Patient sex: F
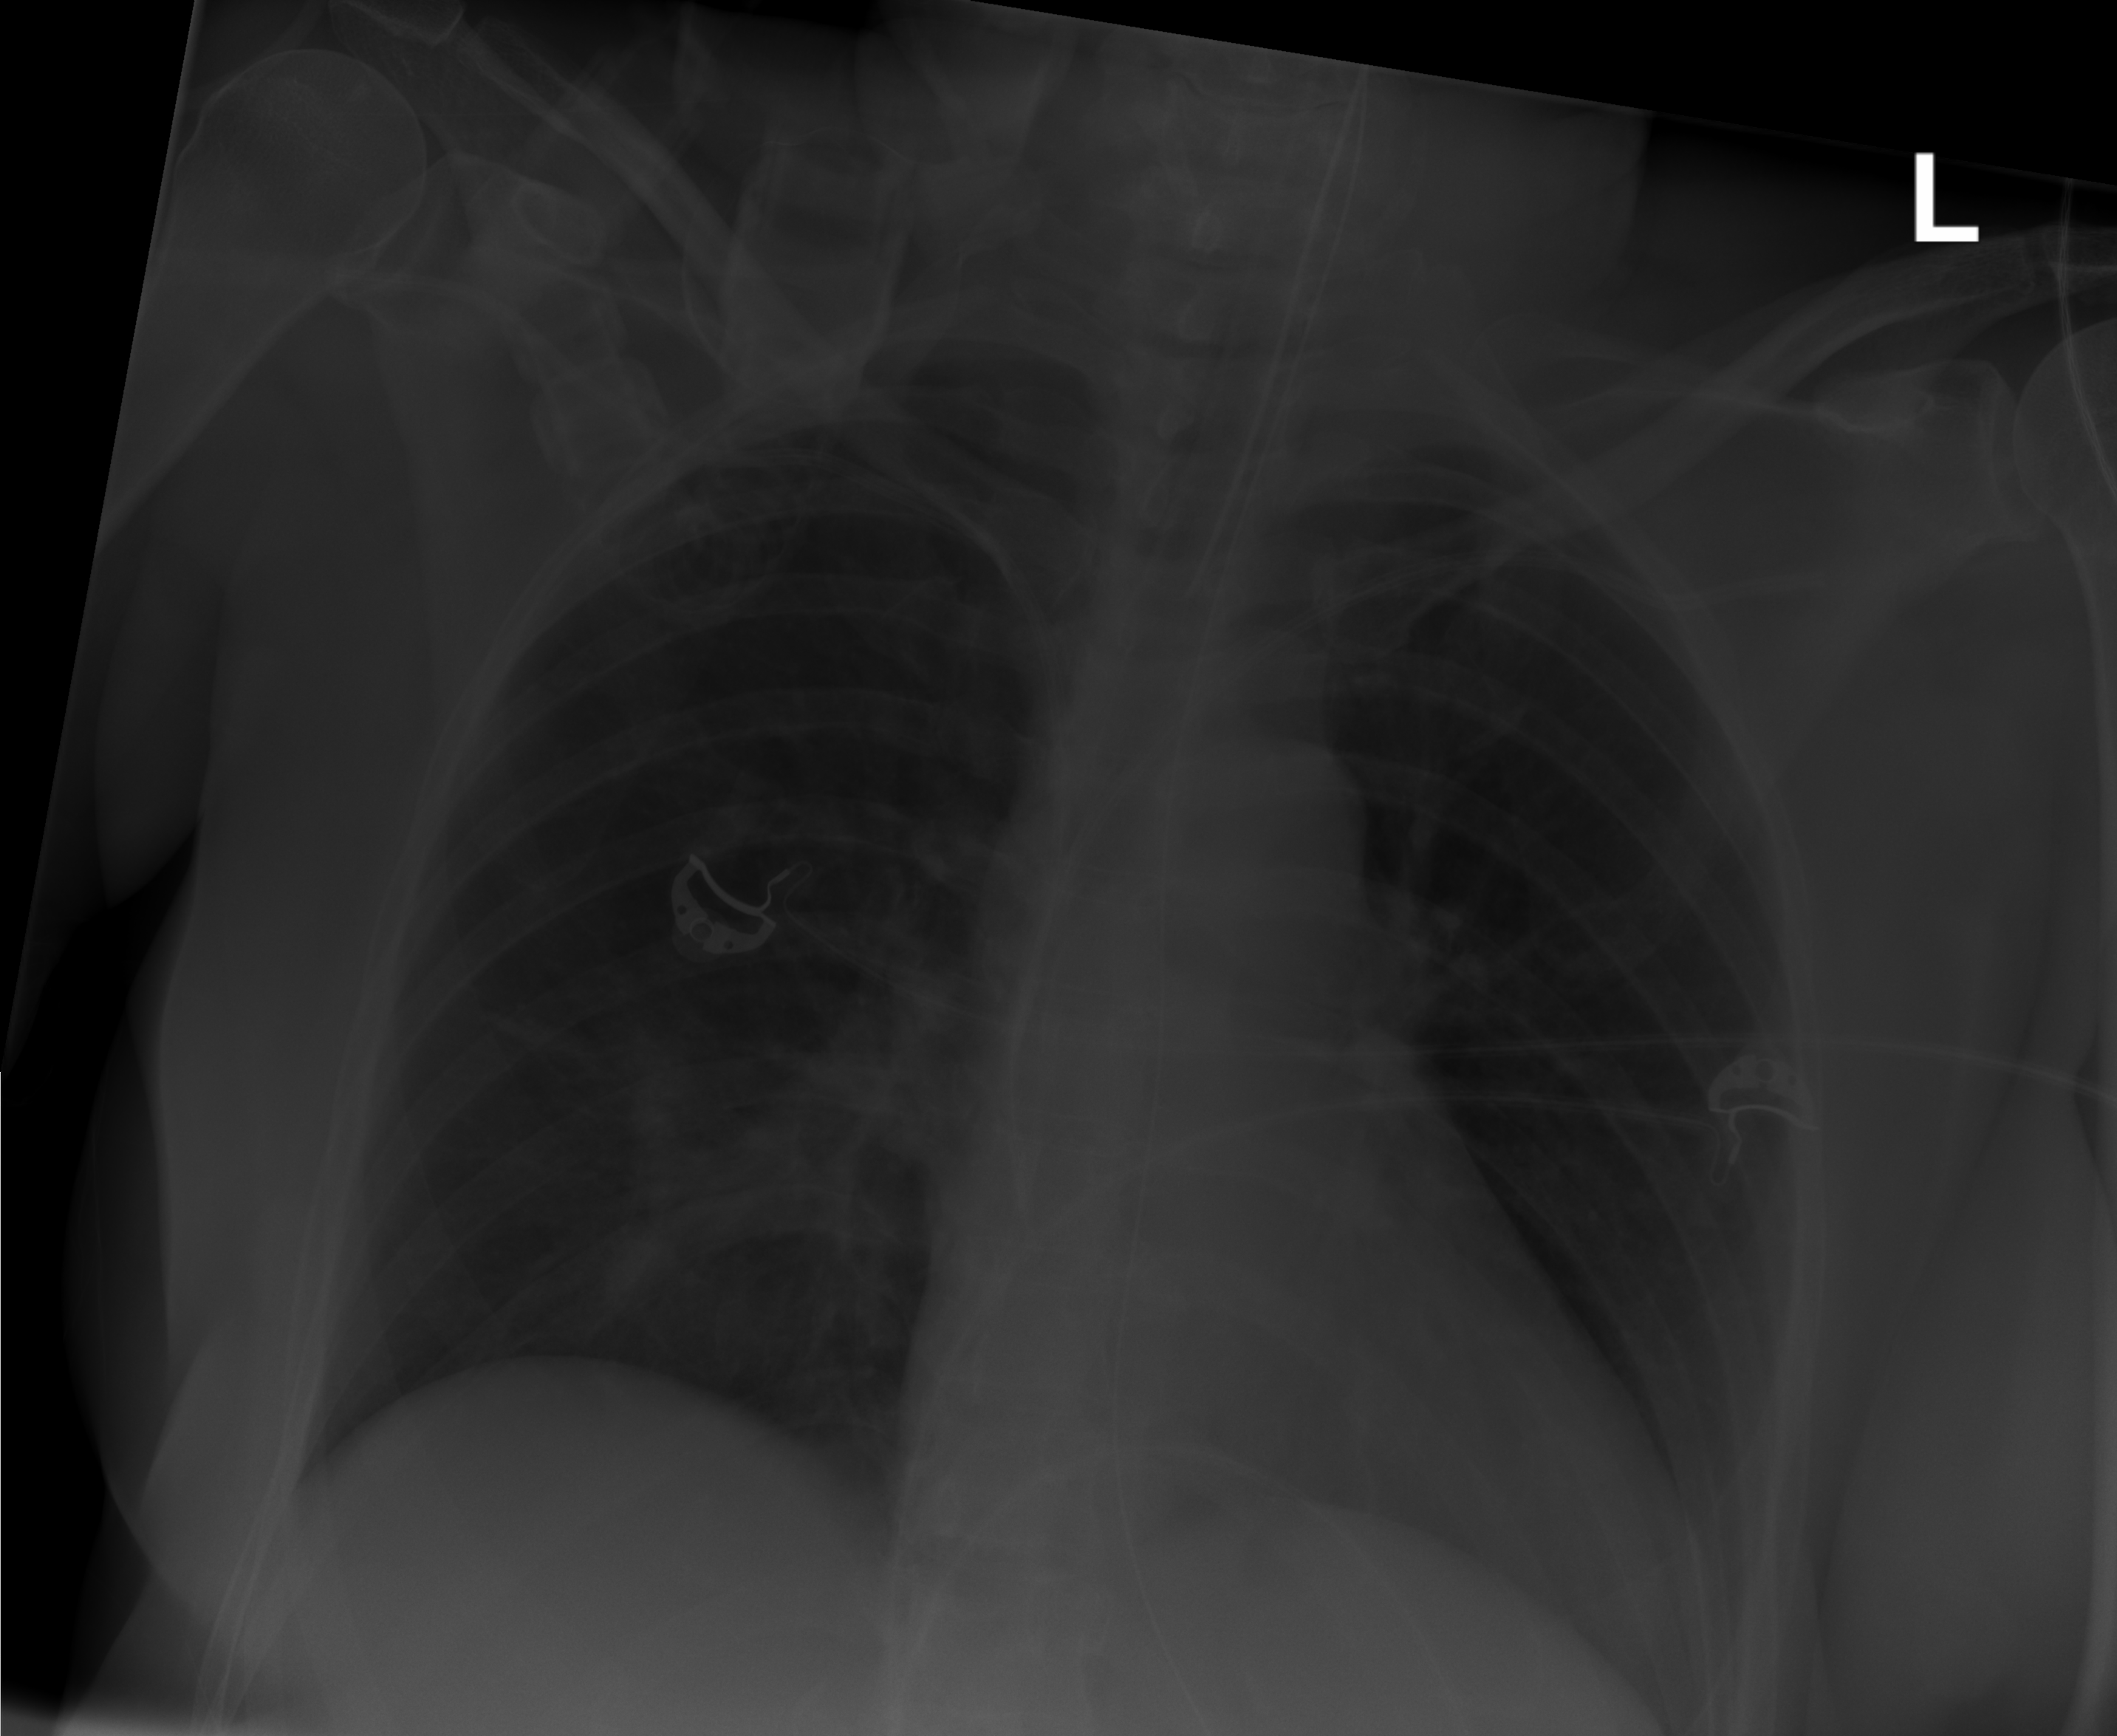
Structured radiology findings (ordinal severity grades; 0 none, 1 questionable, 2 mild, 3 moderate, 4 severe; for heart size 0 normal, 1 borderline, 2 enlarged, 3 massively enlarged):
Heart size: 0
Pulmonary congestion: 0
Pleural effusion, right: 0
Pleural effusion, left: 1
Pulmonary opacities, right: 0
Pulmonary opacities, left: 0
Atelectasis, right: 0
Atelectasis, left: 0